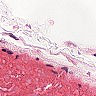
Metastatic tissue present: no